Brain MRI, T1c slice (ischemic stroke SPES case)
Modalities acquired: T1c|T2|DWI|CBF|CBV|TTP|Tmax
Volume shape: 96x110x71 voxels, spacing: 2x2x2 mm
Slice 39 of 71
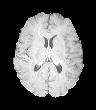
Lesion size: 28091 voxels